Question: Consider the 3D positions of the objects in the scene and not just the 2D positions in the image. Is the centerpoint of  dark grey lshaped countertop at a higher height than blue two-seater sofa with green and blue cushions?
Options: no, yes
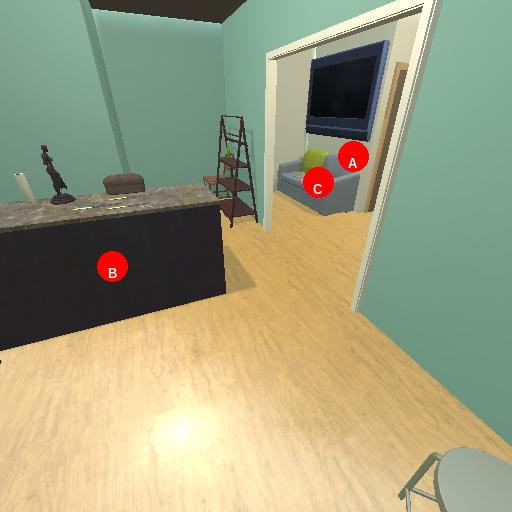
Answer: no